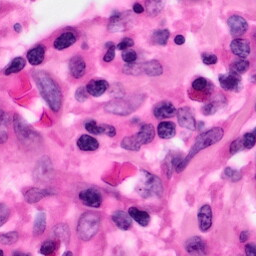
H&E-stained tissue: Pancreatic